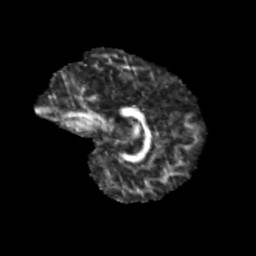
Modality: FA
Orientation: sagittal
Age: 10
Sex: male
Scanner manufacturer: siemens
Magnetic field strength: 3 T
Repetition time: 3.8 s
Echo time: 0.07 s